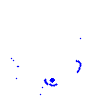
Particle: electron